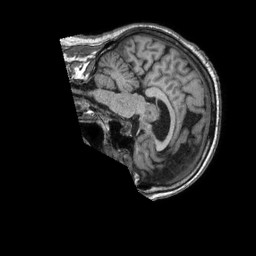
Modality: T1w
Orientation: sagittal
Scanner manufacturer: philips
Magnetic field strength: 1.5 T
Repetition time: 0.00714 s
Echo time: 0.003248 s